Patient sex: M
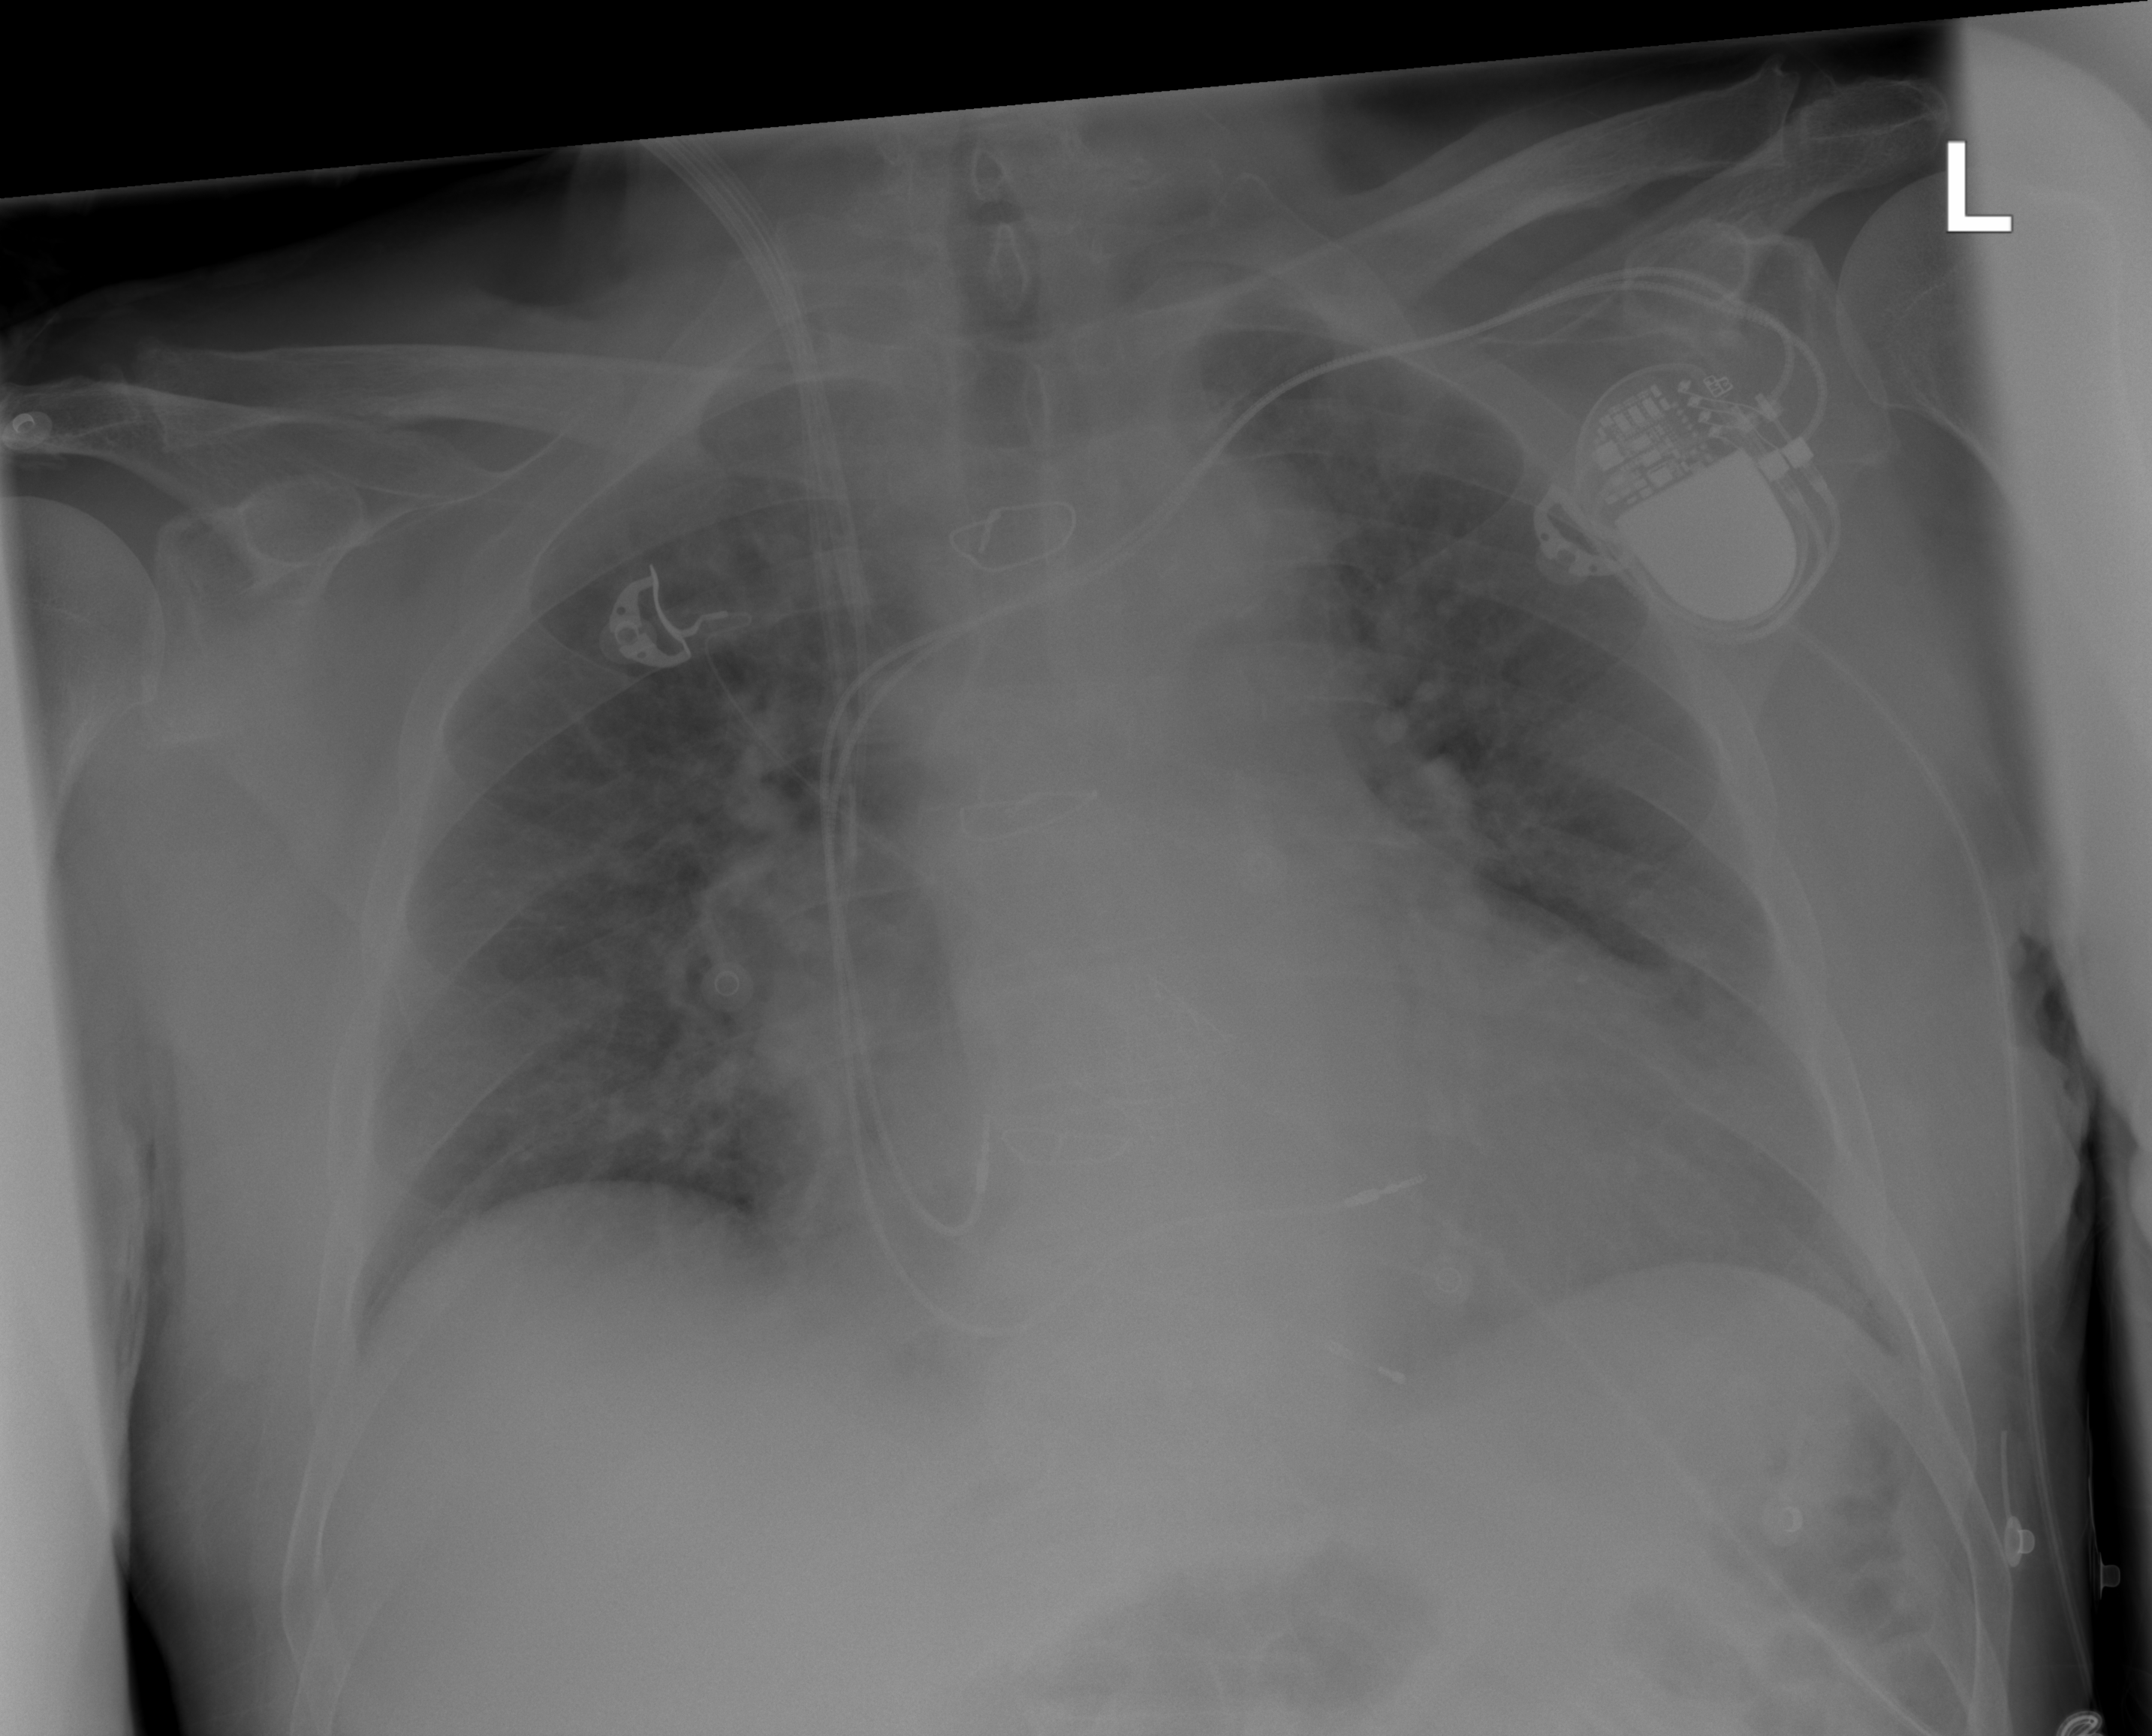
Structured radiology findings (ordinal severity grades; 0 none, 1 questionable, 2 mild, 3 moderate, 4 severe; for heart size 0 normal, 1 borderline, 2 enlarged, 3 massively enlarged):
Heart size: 2
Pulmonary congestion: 2
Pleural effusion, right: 0
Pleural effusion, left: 0
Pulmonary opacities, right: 0
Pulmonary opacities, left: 0
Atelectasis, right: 0
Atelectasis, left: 0